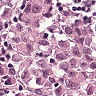
Metastatic tissue present: yes